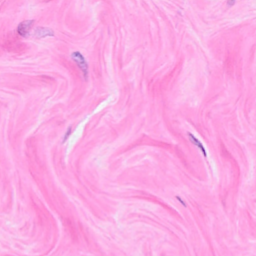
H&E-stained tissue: Breast